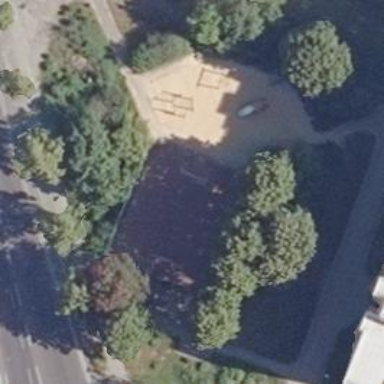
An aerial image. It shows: Playground area for leisure land.